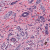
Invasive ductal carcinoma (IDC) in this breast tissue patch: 1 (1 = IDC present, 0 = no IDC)